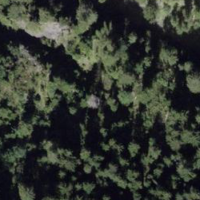
EUNIS habitat code: 43
Species observed at this site:
Astrantia major